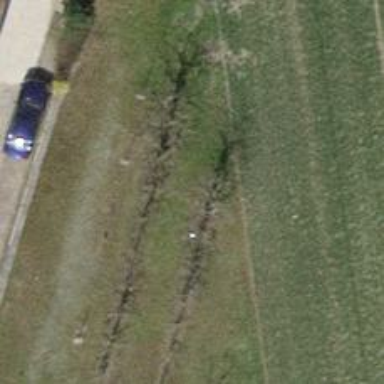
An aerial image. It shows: Beautiful tree in nature.